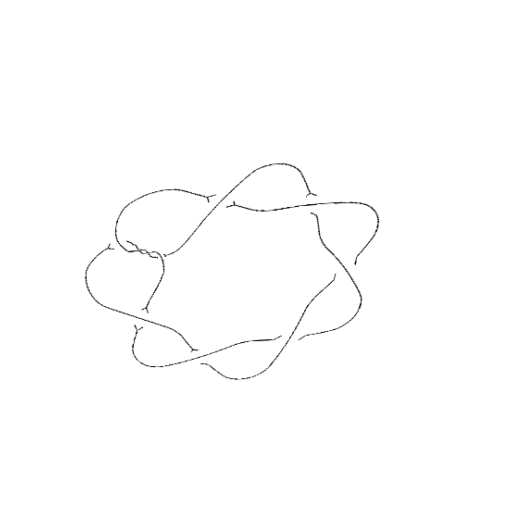
Crossing number: 10